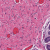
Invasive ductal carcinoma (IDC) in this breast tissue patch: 0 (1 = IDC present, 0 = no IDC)